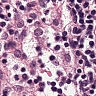
Metastatic tissue present: no